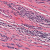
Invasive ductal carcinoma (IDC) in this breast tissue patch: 1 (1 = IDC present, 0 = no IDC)